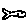
Label: fish